Field crop: maize
Growth stage: 2
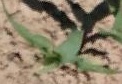
Species: maize